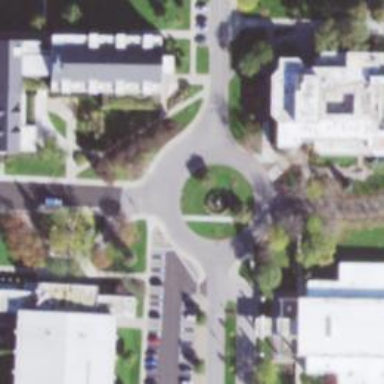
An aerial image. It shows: Residential road with roundabout.